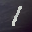
Label: 1